Field crop: tomato
Growth stage: 1
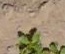
Species: portulaca